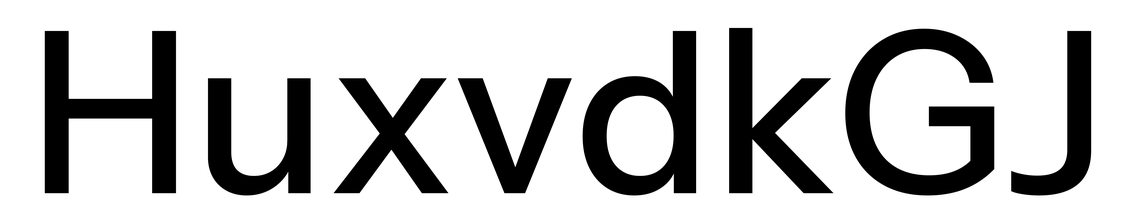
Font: InstrumentSans_Medium